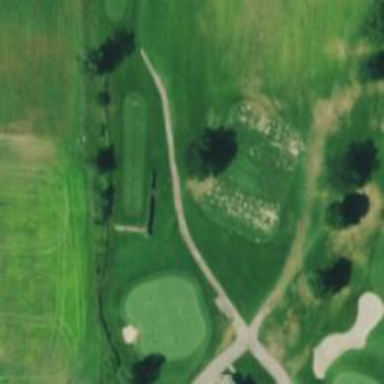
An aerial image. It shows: Grassy area designated as golf tee.